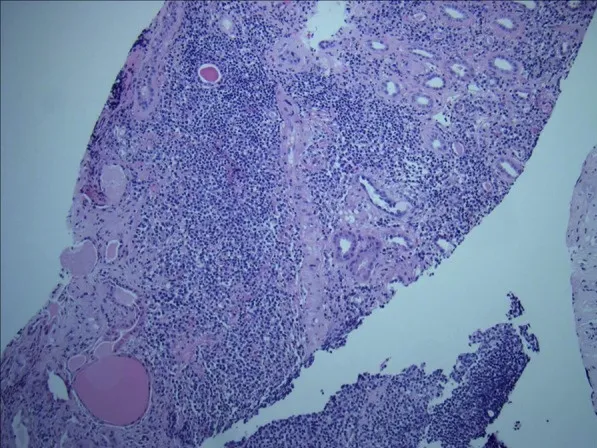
Kidney biopsy showing interstitial infiltrate of atypical lymphocytes (H & E stain; 100x).
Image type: pathology (h&e)